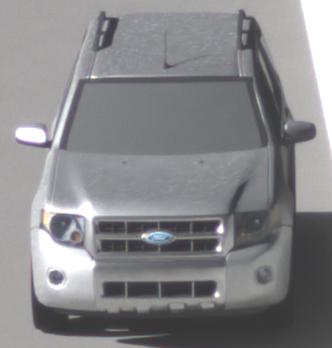
Make: Ford
Model: Escape Hybrid
Detailed model: -
Model produced from: 2004
Model produced until: 2012
Doors: 5
Color: white
Road condition: wet road
Daytime: morning or afternoon
Contrast: high contrast